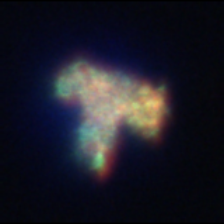
Taxon: Unknown_detritus
Group: Unknown